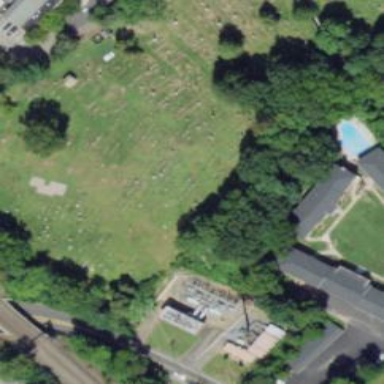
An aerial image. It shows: Cemetery with graves.